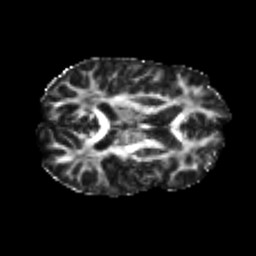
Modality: FA
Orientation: axial
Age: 24
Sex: male
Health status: healthy
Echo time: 0.074 s